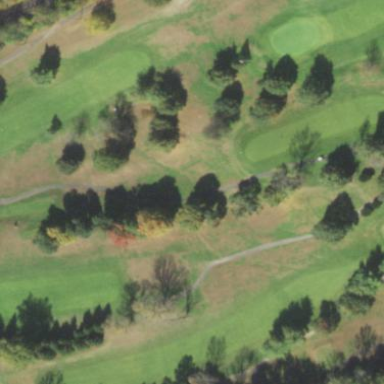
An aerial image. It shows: Golf fairway surrounded by grass.